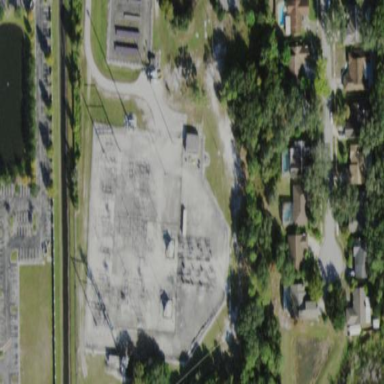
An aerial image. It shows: Distribution power substation secured by fence.